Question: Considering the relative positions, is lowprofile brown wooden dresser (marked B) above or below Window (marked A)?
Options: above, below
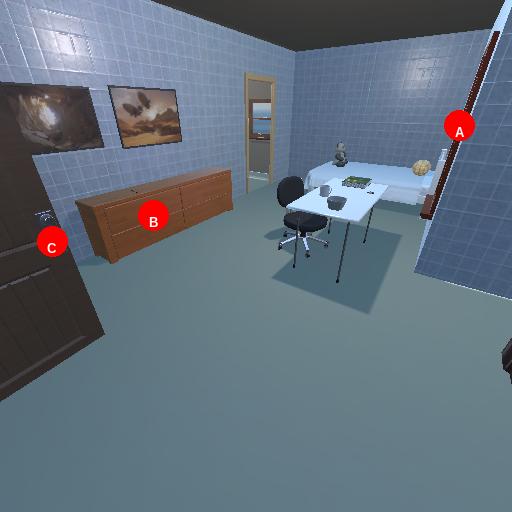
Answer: above